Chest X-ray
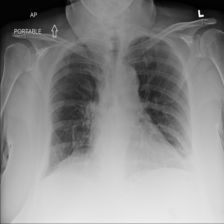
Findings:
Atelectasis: negative
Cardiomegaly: negative
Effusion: negative
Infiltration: negative
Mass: negative
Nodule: negative
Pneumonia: negative
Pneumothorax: negative
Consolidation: negative
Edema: negative
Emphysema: negative
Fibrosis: negative
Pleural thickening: negative
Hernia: negative